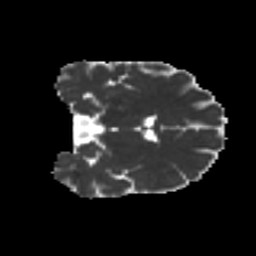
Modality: MD
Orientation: coronal
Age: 29
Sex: male
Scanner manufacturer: ge
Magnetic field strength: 3 T
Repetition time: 7.8 s
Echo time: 0.0611 s